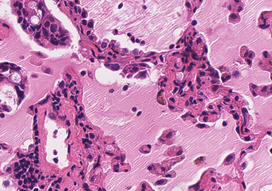
Tumor epithelial tissue: yes
Tumor-associated stroma tissue: yes
Normal tissue: no